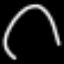
Label: squiggle